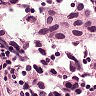
Metastatic tissue present: yes